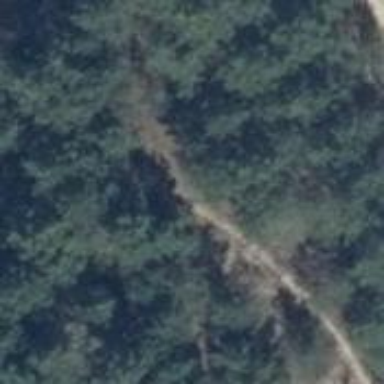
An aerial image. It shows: Sandy track with grade 5 tracktype.